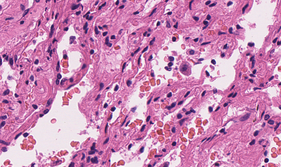
Tumor epithelial tissue: no
Tumor-associated stroma tissue: no
Normal tissue: yes